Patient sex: M
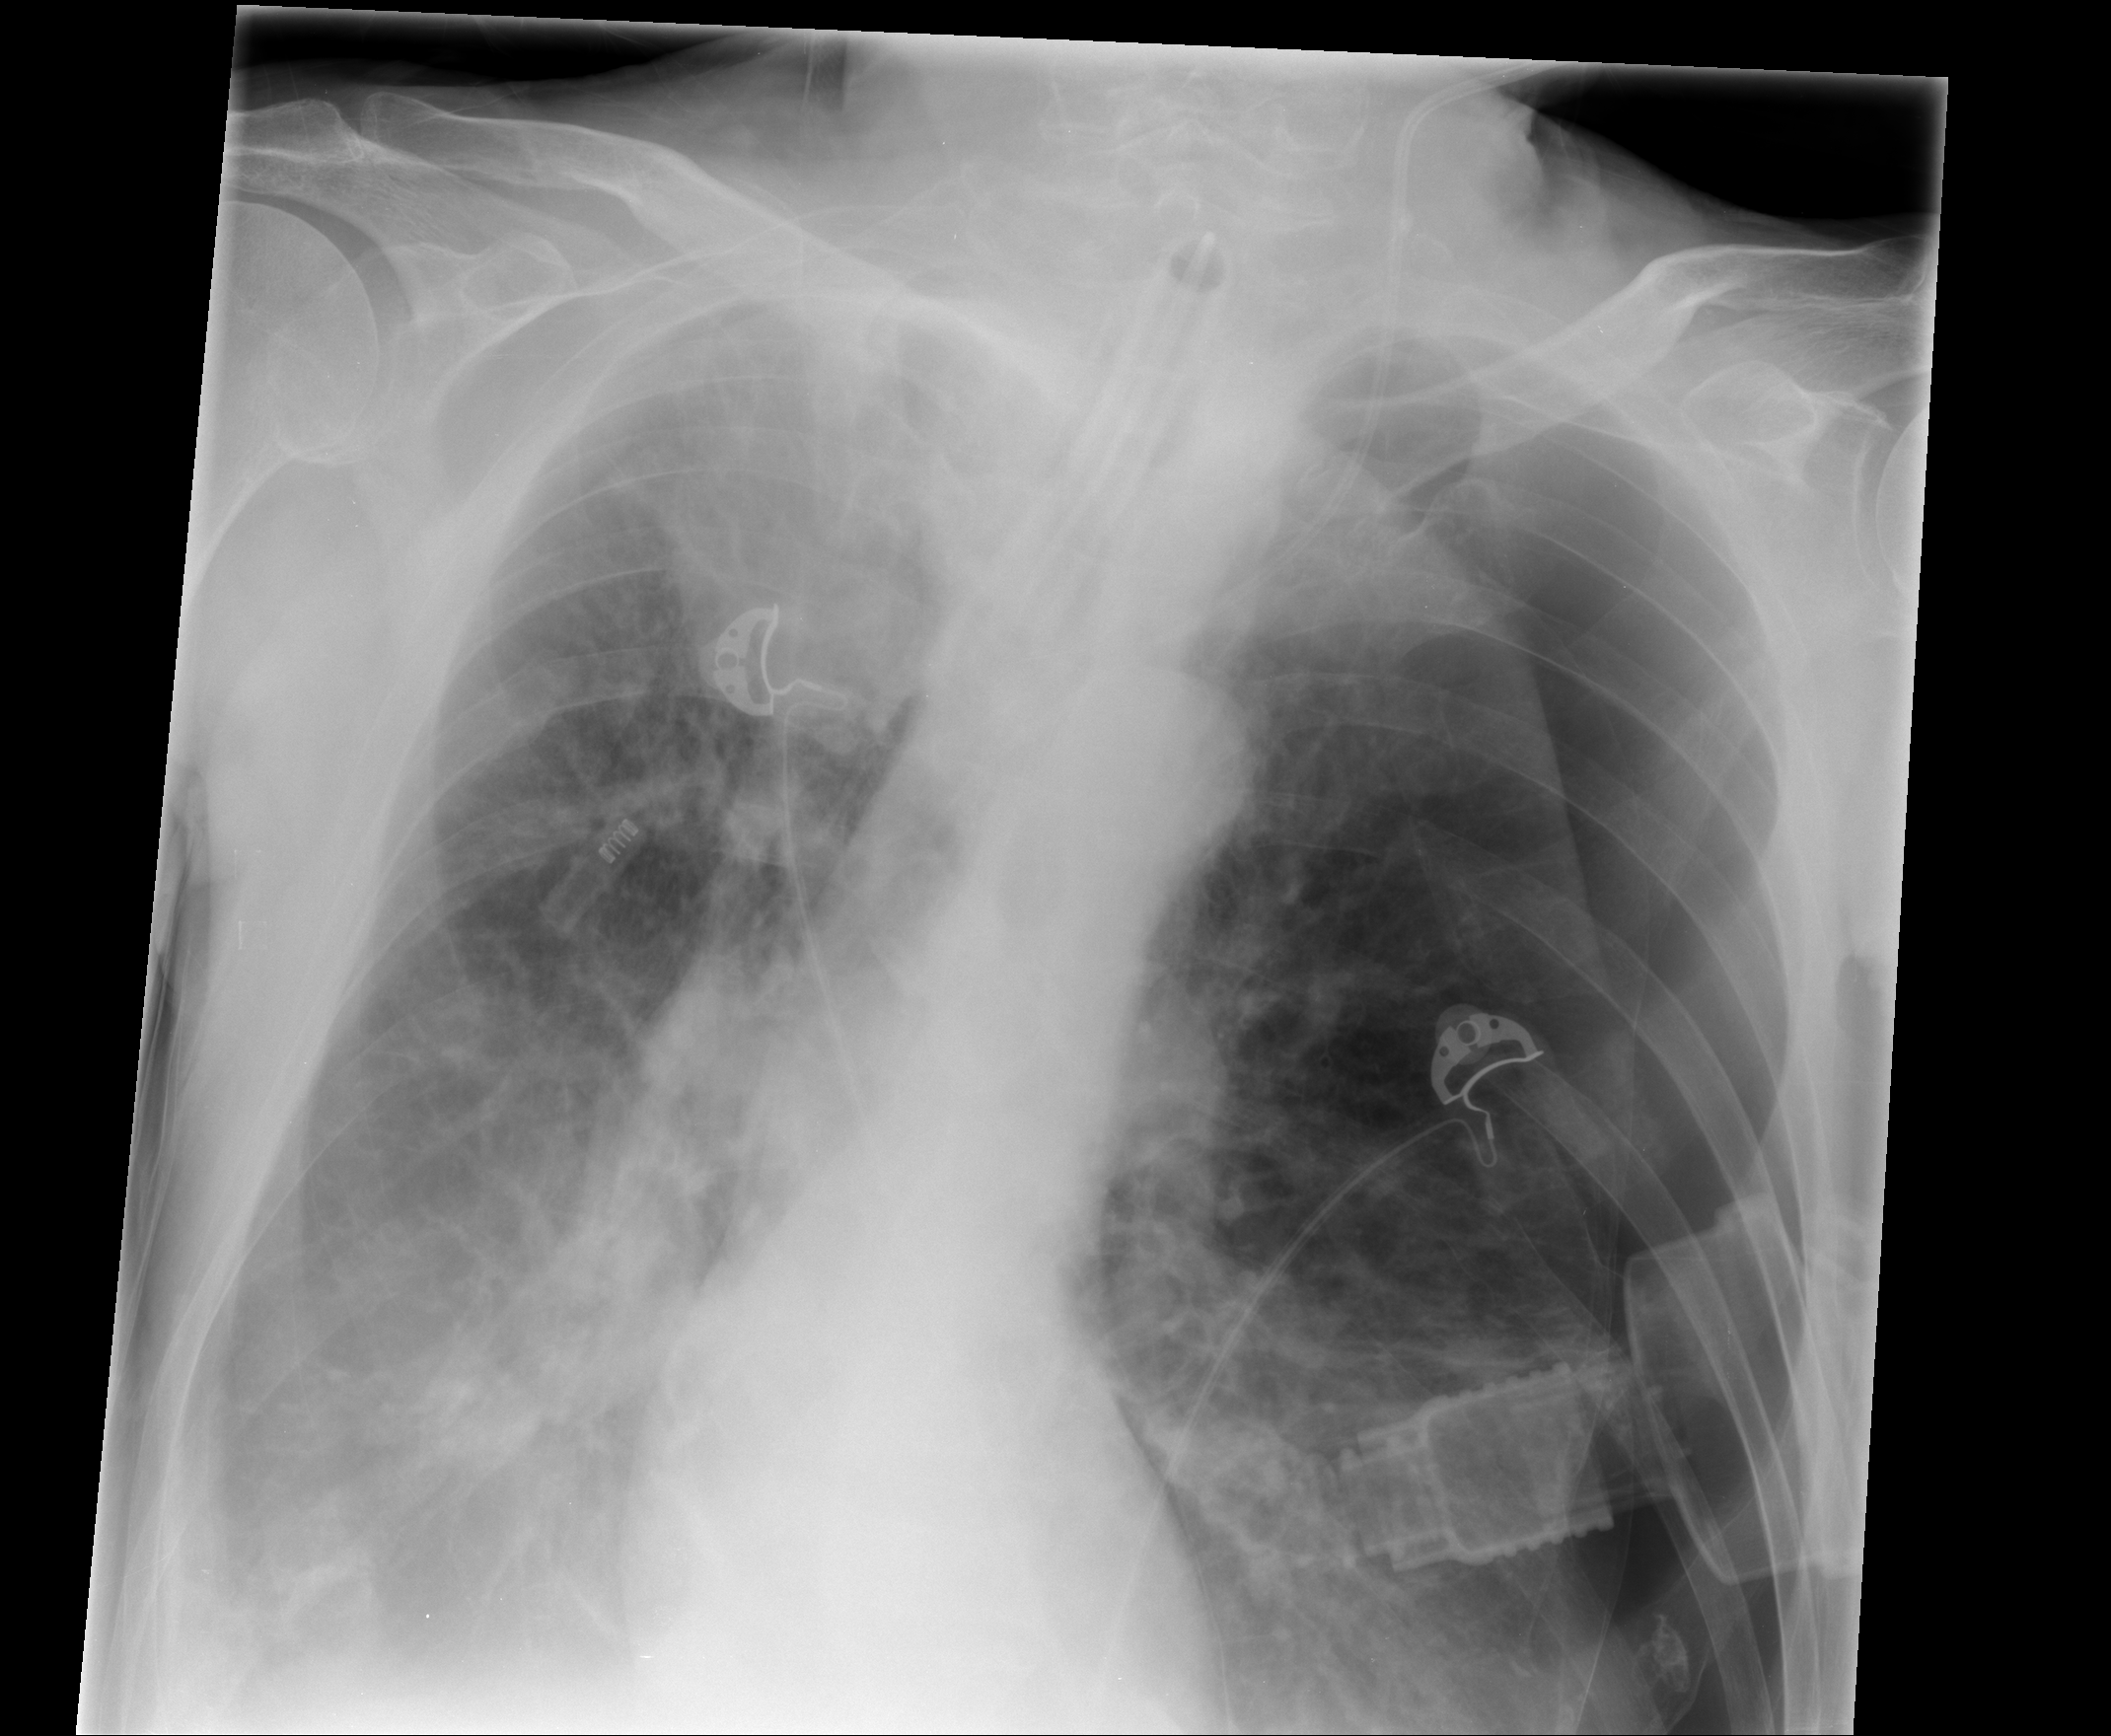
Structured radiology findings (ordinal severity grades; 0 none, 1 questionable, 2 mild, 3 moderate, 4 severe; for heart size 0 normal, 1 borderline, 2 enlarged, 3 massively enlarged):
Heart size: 0
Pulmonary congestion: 2
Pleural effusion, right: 3
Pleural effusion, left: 0
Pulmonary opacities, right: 2
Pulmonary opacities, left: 2
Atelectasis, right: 2
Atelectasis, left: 2